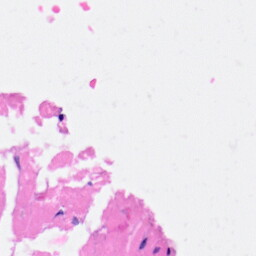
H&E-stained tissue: Heart